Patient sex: M
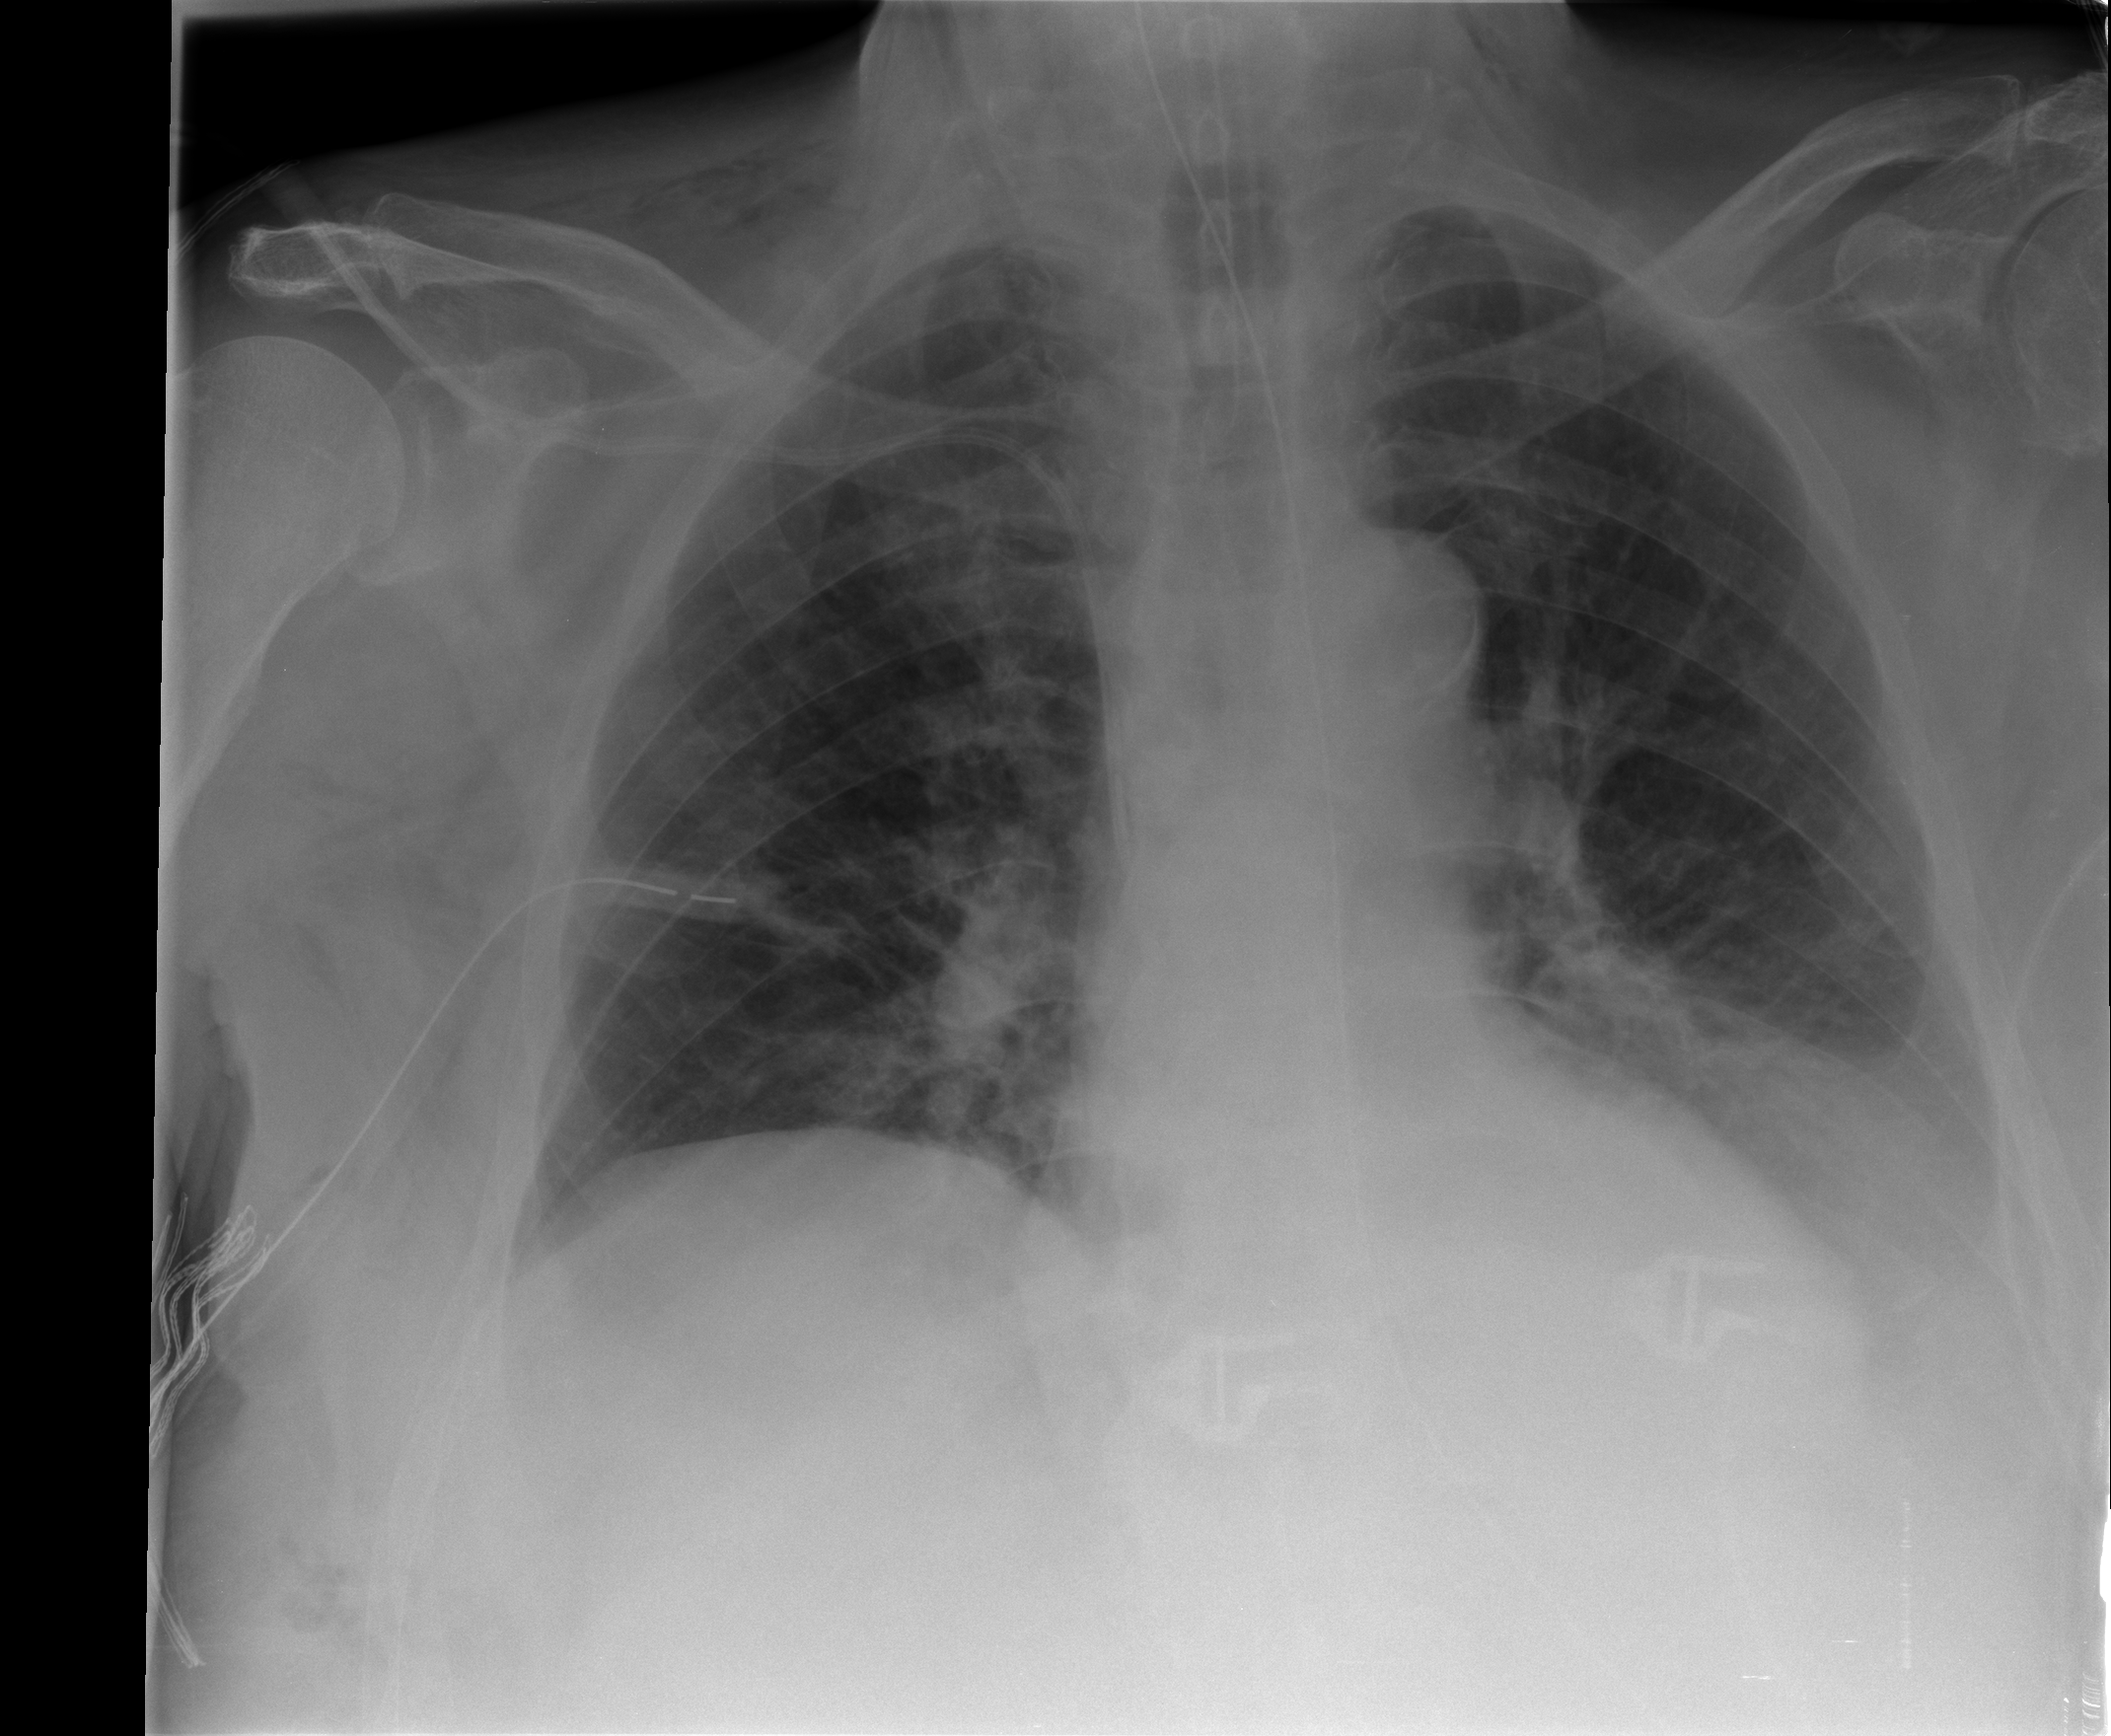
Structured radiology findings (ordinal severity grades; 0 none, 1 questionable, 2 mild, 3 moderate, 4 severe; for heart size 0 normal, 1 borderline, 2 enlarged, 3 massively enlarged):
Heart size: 1
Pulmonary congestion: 2
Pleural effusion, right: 0
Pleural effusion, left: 2
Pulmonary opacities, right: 0
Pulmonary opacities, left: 0
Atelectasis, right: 0
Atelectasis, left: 2